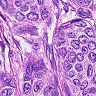
Metastatic tissue present: yes